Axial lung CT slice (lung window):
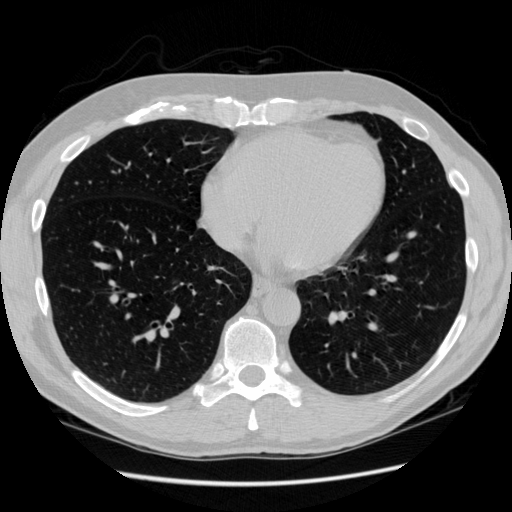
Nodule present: no